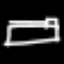
Label: bed